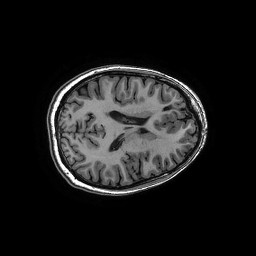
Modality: T1w
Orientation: axial
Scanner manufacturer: ge
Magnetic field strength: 3 T
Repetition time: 0.008936 s
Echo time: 0.003496 s